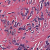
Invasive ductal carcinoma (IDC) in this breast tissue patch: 1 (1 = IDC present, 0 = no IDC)